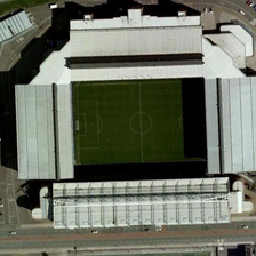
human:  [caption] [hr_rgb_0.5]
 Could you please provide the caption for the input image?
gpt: There is a football field near a road, and there are some empty parking lots.

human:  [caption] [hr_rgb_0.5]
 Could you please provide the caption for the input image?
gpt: It's a smart football field with a light gray roof that surrounds the parking lot and a straight street.

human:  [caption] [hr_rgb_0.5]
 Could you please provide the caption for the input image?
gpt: There are some empty parking and soccer grounds by the road.

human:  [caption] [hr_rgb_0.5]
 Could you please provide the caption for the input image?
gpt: beside a road  there is a football field with parking lots without a car .

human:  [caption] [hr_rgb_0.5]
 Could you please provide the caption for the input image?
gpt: It is a stylish football stadium with light grey roofs surrounded by parking and straight streets.